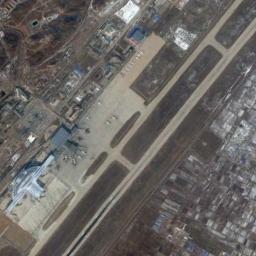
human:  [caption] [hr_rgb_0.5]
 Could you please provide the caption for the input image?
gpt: There are many buildings on the both side of an airport .

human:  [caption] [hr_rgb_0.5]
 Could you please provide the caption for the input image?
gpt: The airport is surrounded by neat terraces .

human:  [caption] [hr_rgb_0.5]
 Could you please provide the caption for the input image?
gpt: An airport with two parallel runways, A terminal and an open area on the lawn and some planes parked in lines on the airport .

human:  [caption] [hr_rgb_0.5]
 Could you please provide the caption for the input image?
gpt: A complex airport with many runways and buildings is surrounded by a residential area .

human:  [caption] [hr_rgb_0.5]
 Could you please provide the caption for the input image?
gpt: The runway of the airport is surrounded by buildings .